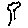
Label: tree